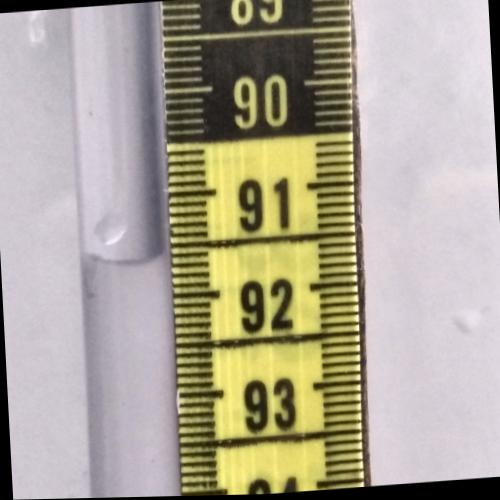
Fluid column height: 91.6 cm